Question: I have a following table for payable

'We are going to pay 6000 to our vendor, this payment apply on 2nd row and remaining 2500 apply on 3rd row. after apply the 2500 on 3rd row , there will be a remaining balance of 1000.'
'Now I want to write a query that return number of rows base on payment enter. The conditions of query are as follow:'
1. Check the balance greater than 0
2. Return only that rows in which the payment apply. i.e. In above scenario, payment was 6000, and then query check that in which 6000 apply, base upon that decision it should return rows. In 6000 case he should return 2nd and 3rd row, if payment = 8000 then query will return 3 row because 7000 satisfy/ clear 2nd & 3rd payable and remaining 1000 will reduce the balance of 4th entry.
I want a query that return only number of rows in which payment apply ?
Update me !
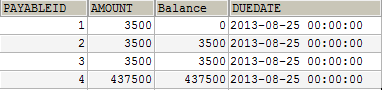
Answer: Taken into account the request to order by 'duedate', and to know how much is 'left' you get something like the following. This query will get you the amount left from the payment in 'left' and the balance after substracting (what's left of) the payment in 'new_balance'.
'''
SELECT p.*,
IF(balance < @left, 0, balance - @left) AS 'new_balance',
@left := IF(balance > @left, 0, @left - balance) AS 'left'
FROM (
SELECT * FROM payable
WHERE balance > 0
ORDER BY duedate, payableid
) AS p
JOIN (SELECT @left := 6000) AS r ON @left > 0
'''
The above query in <URL>
Some notes:
- 'duedate''payableid''ORDER BY''p'- 'account_id''WHERE'- 'WHERE balance > 0'- 'ORDER BY''@left''ORDER BY'